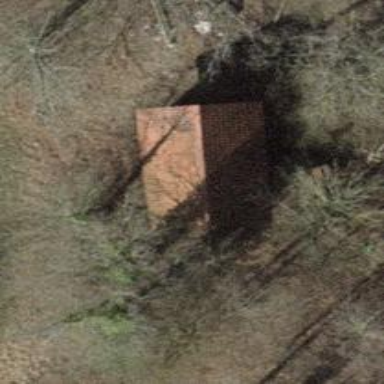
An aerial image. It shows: Shed.